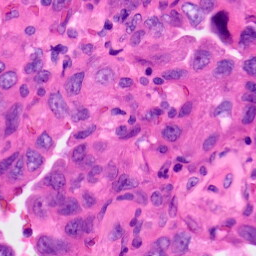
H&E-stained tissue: Lung